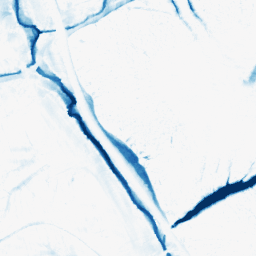
Category: morphological
Decomposition family: morphological_ellipse
Decomposition parameters: operation: closing
width: 20
height: 20
Upsampling method: quartic
Upsampling parameters: scale: 2
Upsampling scale: 2